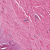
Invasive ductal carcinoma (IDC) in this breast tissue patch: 0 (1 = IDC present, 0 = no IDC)